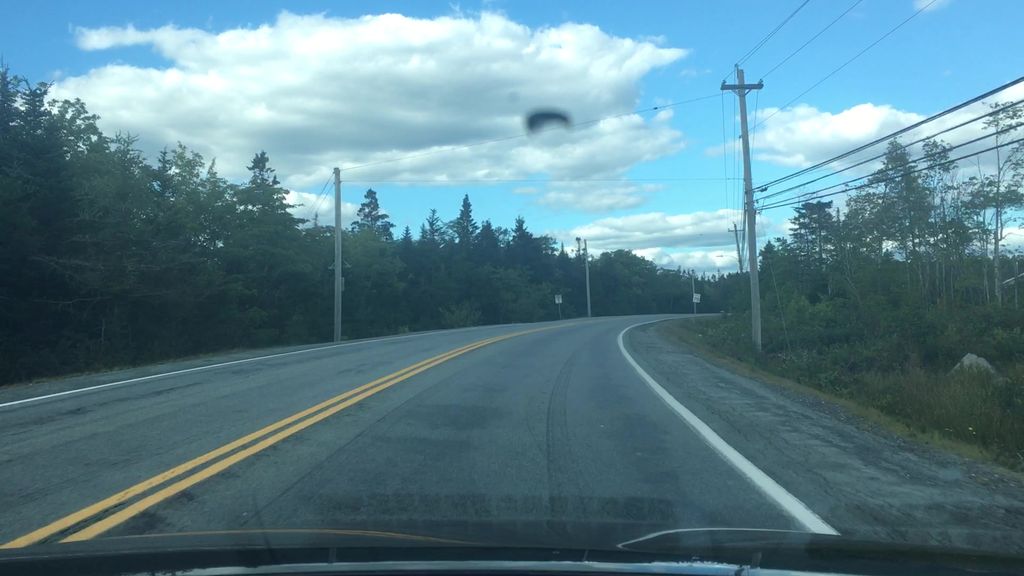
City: halifax